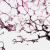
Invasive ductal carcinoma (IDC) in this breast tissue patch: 0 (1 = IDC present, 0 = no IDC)